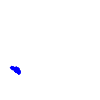
Particle: electron